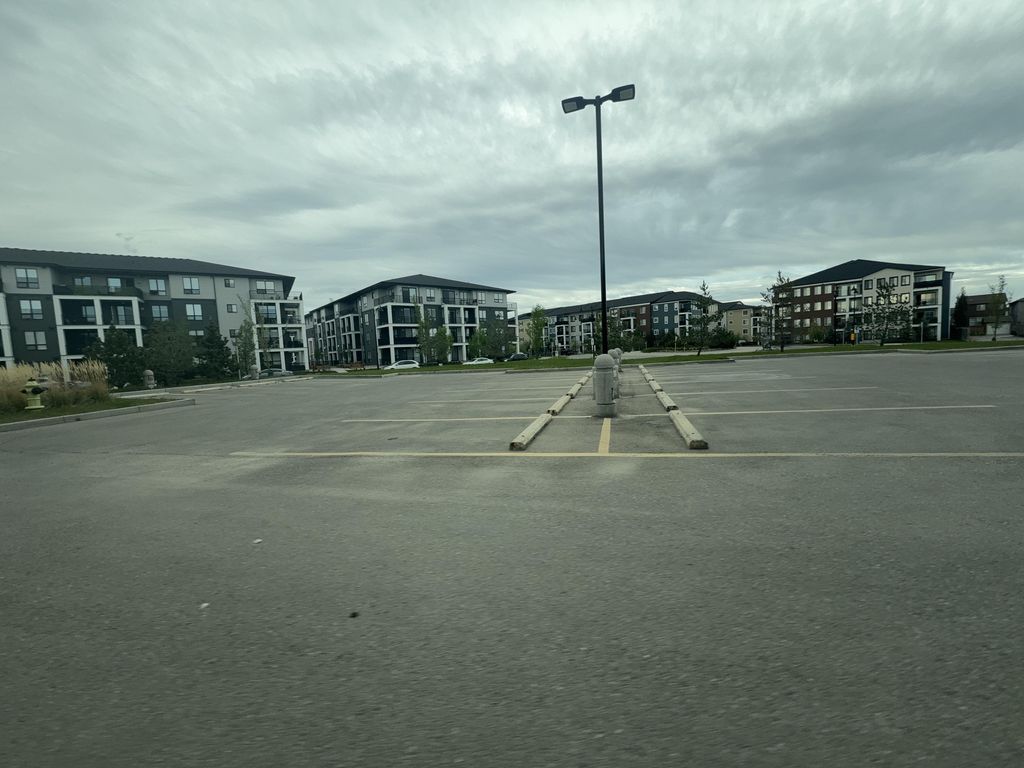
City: calgary